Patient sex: M
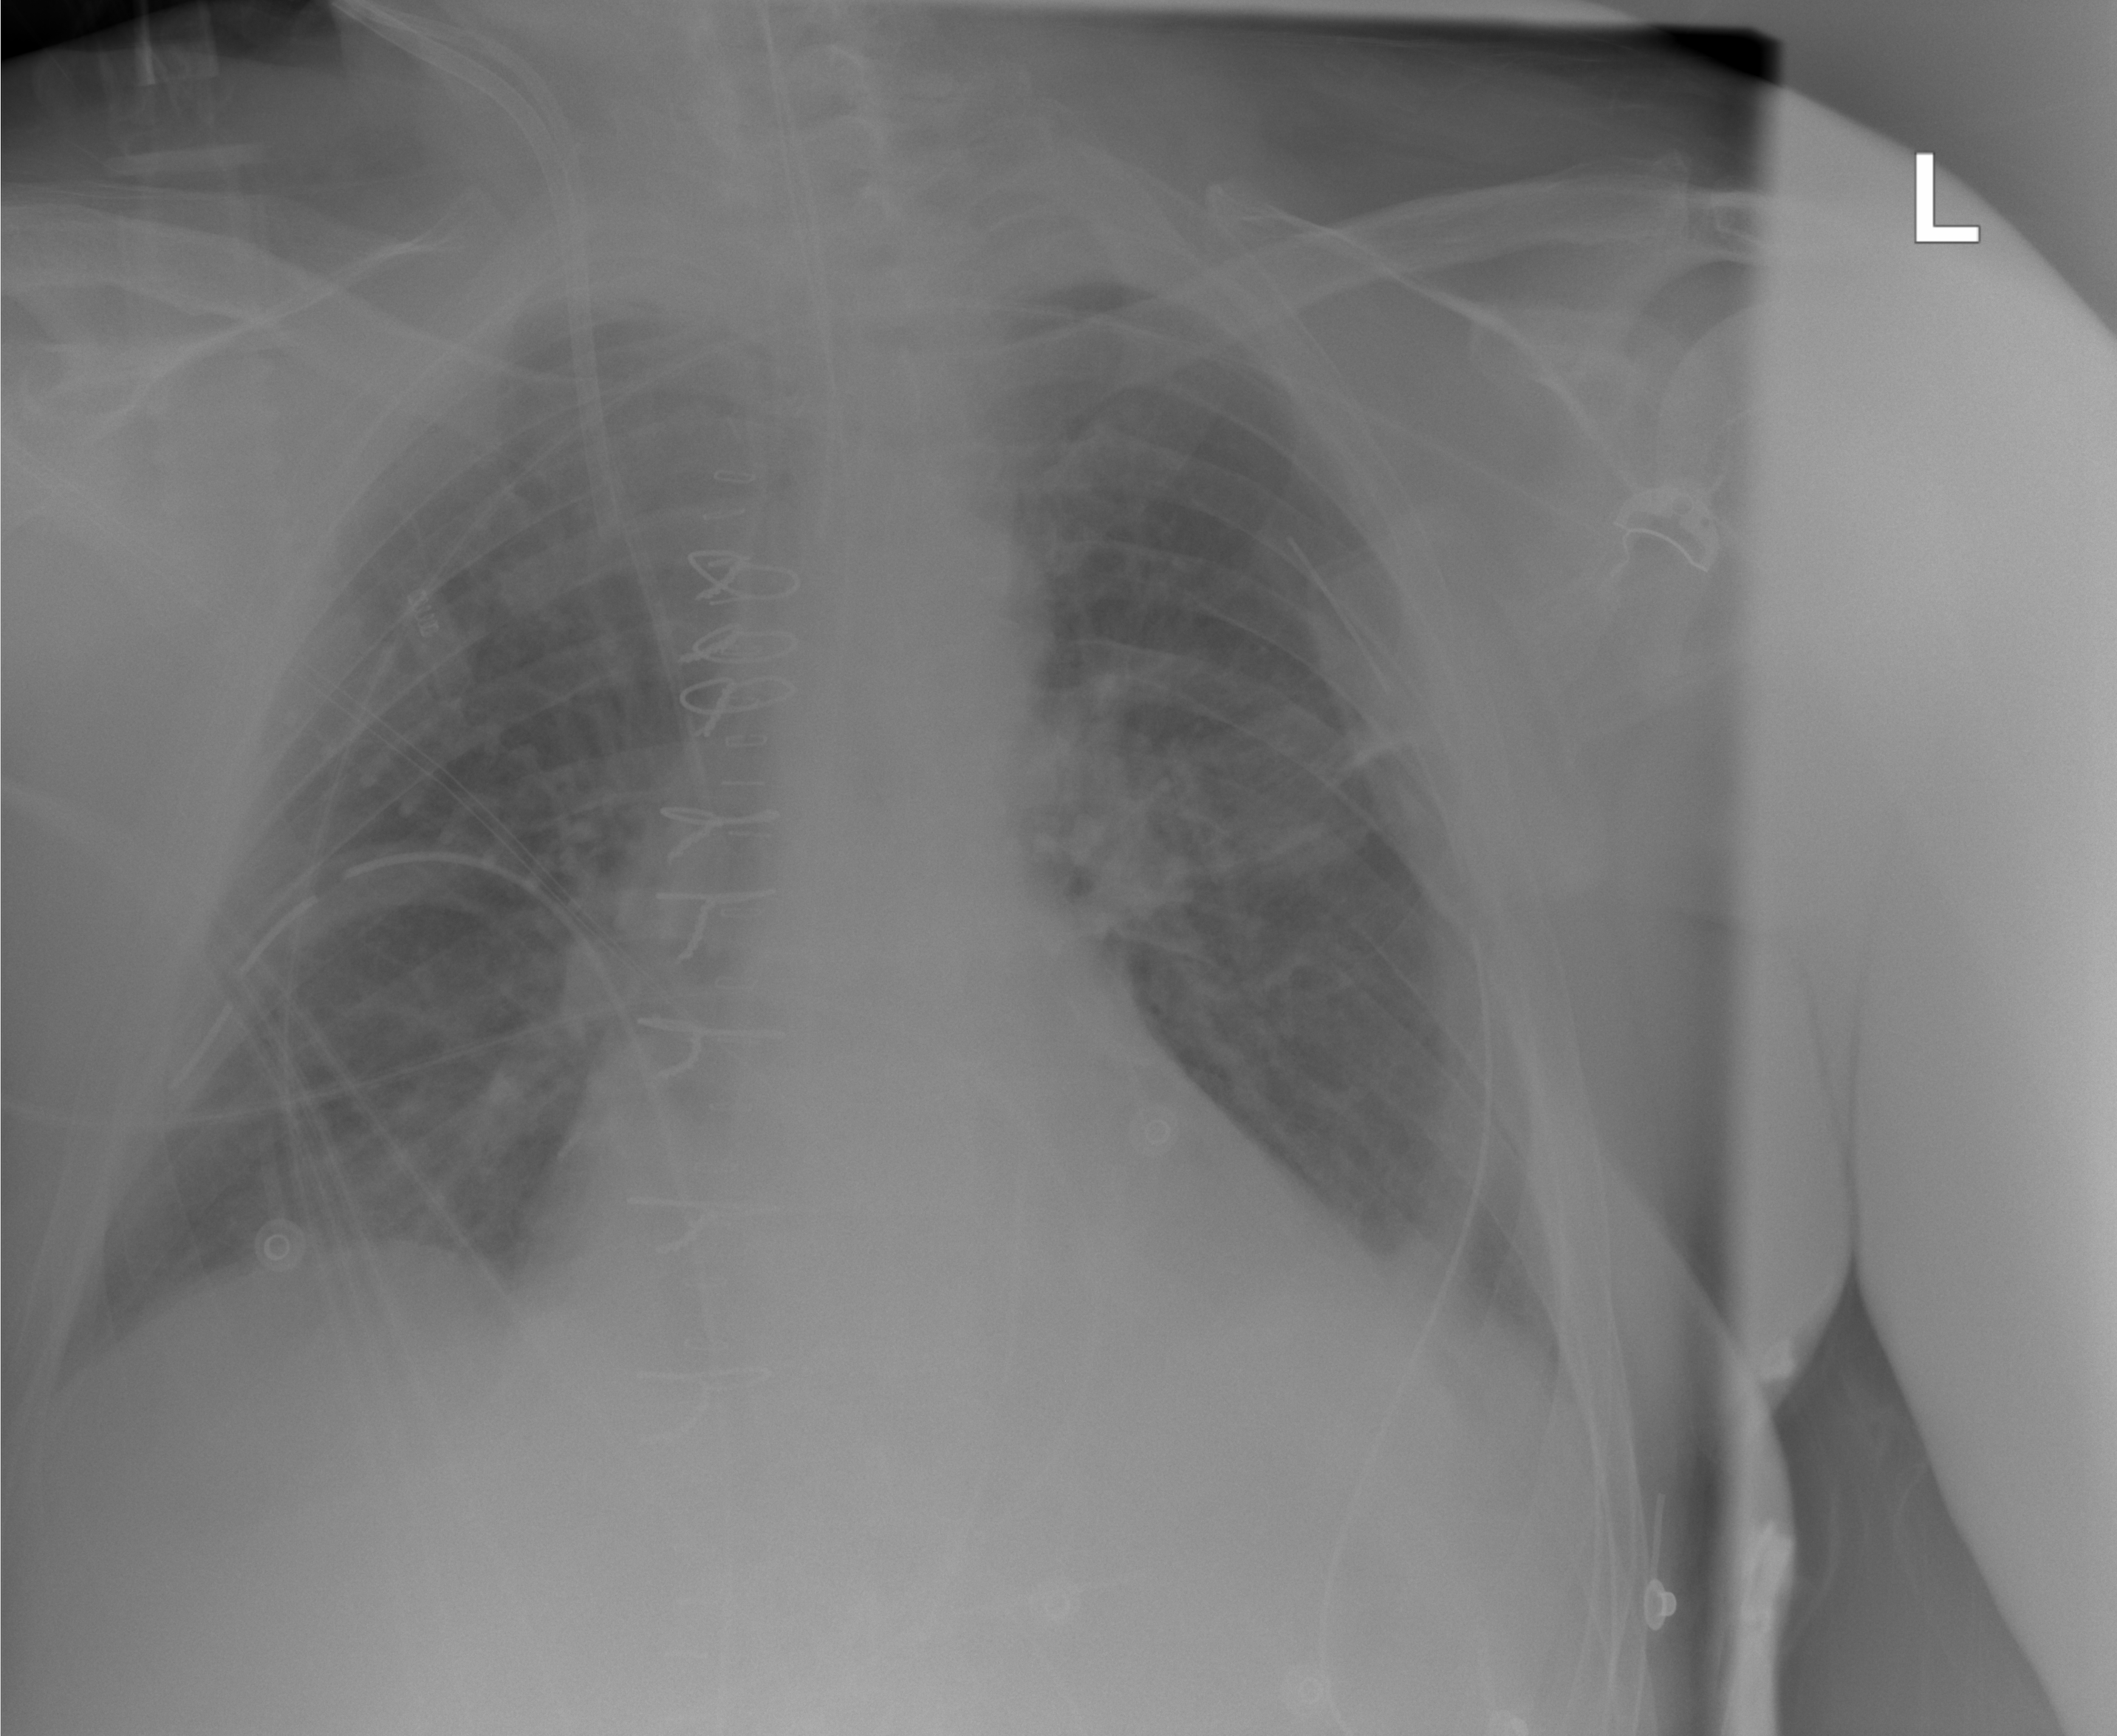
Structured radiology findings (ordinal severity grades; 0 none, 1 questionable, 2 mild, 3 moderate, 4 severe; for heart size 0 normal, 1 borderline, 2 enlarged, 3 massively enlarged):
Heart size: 0
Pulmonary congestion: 0
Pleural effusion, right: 2
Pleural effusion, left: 2
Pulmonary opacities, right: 0
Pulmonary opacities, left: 0
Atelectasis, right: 0
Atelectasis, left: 0